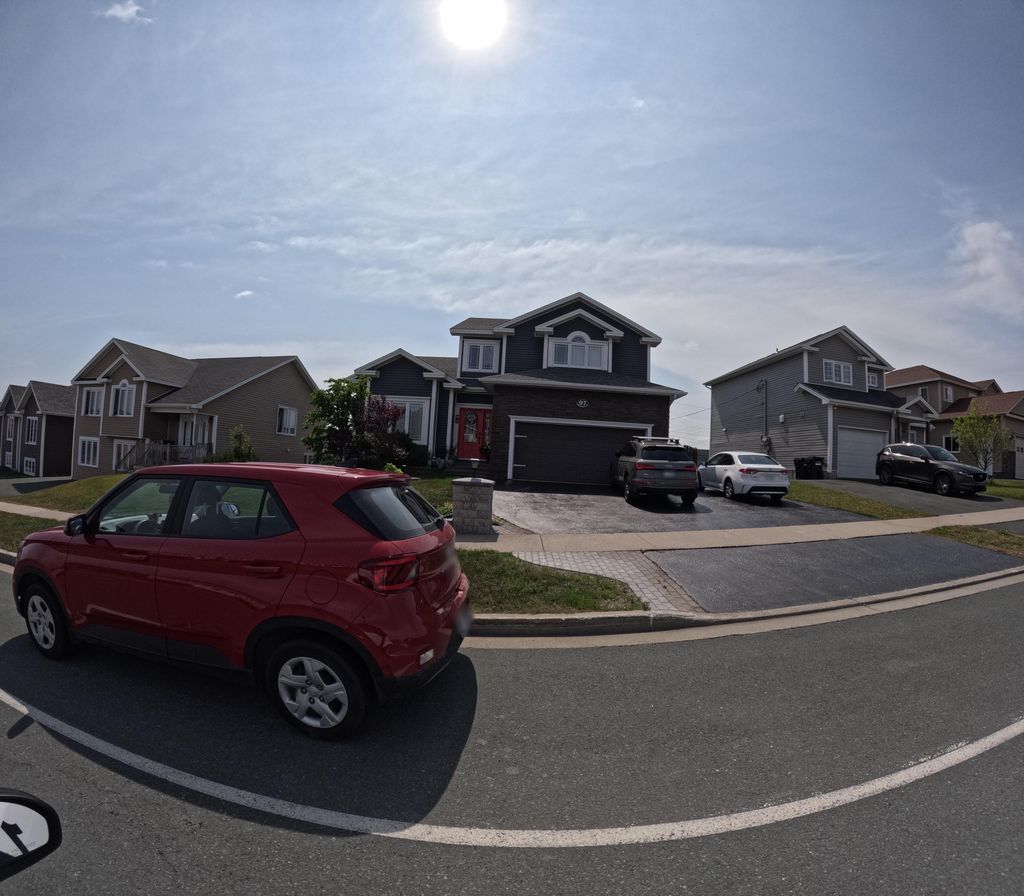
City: st_johns